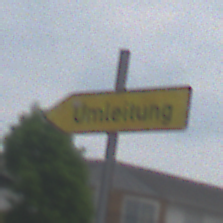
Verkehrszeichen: UmleitungswegweiserLinksweisend
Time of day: MorningAfternoon
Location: Outdoor (Urban)
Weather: Overcast
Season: NotSpecified
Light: Natural